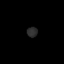
Tissue: lung
Cell type: Epithelial cells
Senescence score: 0.2291
Nuclear area (px): 102
Mean DAPI intensity: 43.961